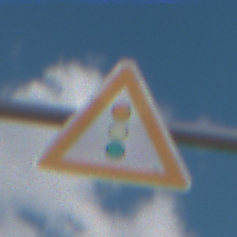
Verkehrszeichen: Lichtzeichenanlage
Umgebung: Outdoor, Nature
Tageszeit: Midday
Wetter: PartlyCloudy
Licht: Natural
Jahreszeit: NotSpecified
Kontrast: HighContrast